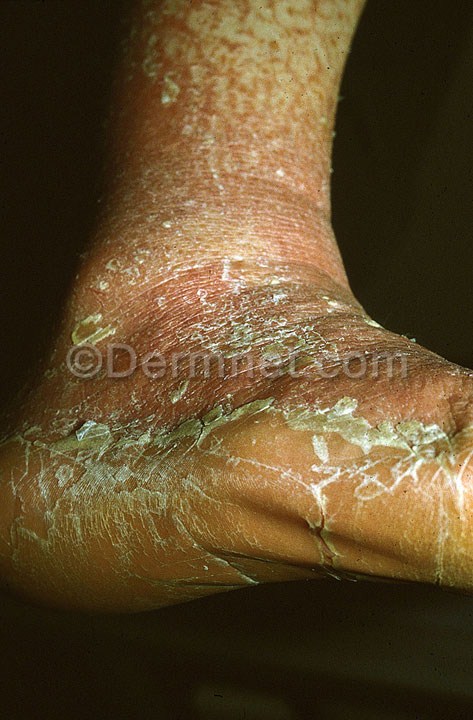
Disease: Psoriasis pictures Lichen Planus and related diseases